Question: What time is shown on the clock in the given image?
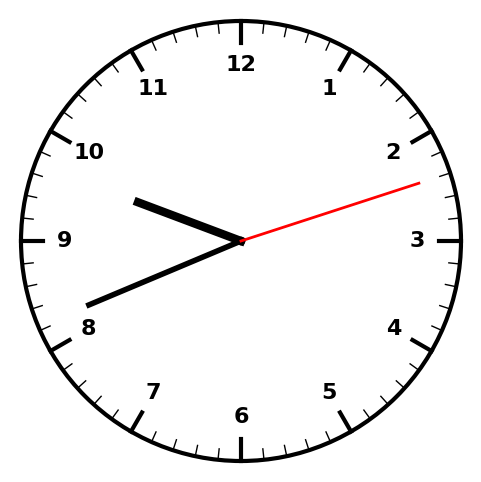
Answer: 09:41:12